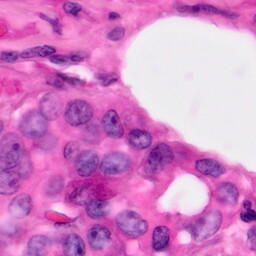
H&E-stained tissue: Pancreatic